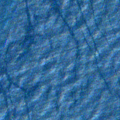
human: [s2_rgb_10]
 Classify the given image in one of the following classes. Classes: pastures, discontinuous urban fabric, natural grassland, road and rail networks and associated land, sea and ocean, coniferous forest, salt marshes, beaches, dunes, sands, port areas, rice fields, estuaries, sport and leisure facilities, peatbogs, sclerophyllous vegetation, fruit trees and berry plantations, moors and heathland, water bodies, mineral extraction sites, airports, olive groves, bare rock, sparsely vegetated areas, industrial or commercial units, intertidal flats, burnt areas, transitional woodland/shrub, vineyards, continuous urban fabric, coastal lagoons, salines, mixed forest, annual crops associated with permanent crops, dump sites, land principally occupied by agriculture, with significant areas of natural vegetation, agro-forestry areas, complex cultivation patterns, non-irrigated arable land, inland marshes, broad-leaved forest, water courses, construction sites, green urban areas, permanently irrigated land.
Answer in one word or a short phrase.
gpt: sea and ocean